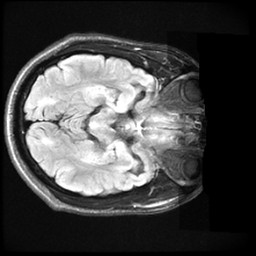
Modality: FLAIR
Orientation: axial
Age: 29
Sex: male
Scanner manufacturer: ge
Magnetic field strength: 3 T
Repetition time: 11 s
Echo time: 0.1497 s